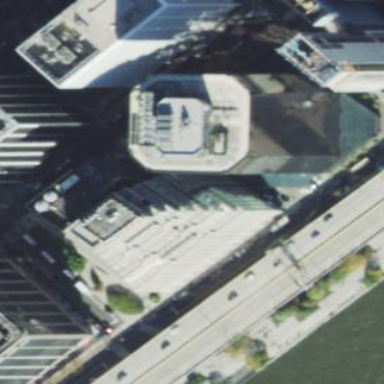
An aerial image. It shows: Black building part with flat concrete roof.